Field crop: maize
Growth stage: 2
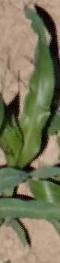
Species: maize